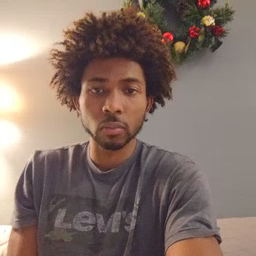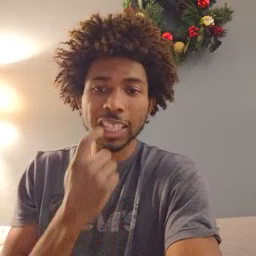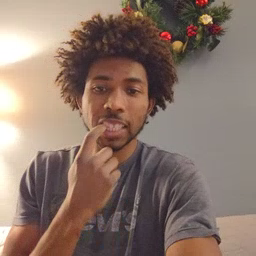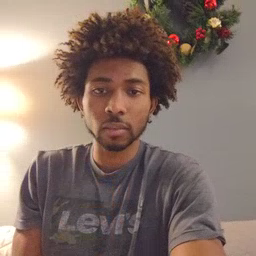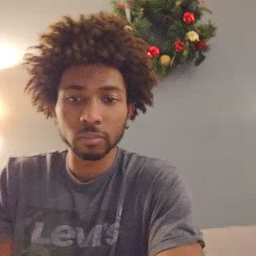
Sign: tooth